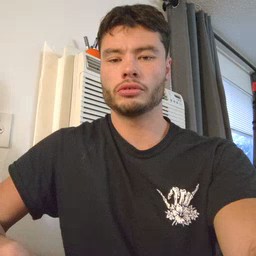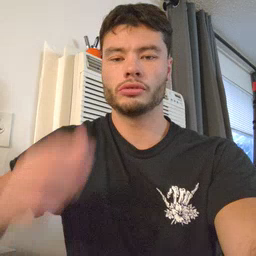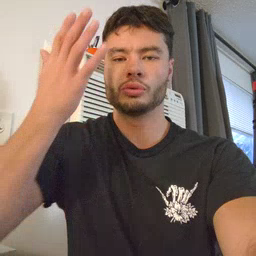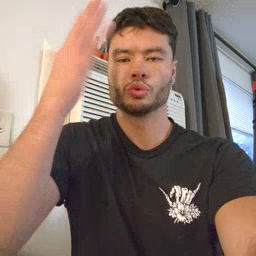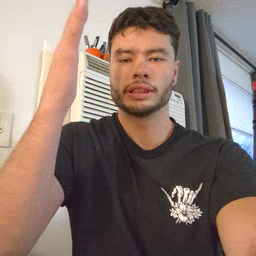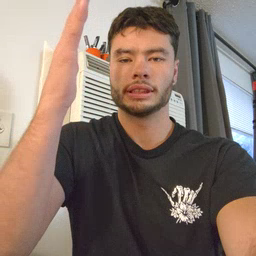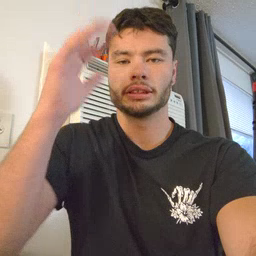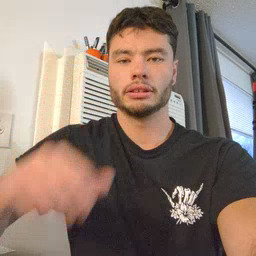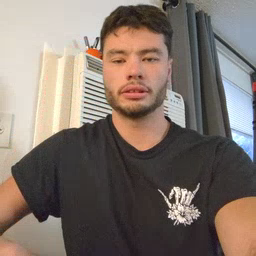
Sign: tree